I will show an image sequence of human cooking. I have annotated the images with numbered circles. Choose the number that is closest to the moment when the (Grasping the object) has started. You are a five-time world champion in this game. Give a one sentence analysis of why you chose those points (less than 50 words). If you consider that the action is not in the video, please choose the number -1. Provide your answer at the end in a json file of this format: {"points": []}
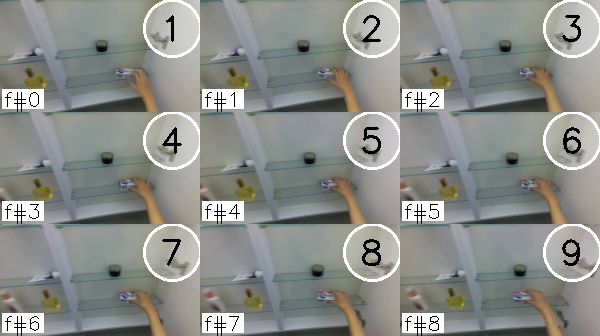
Frame 3 shows the clearest moment of hand-object contact.
{"points": [3]}